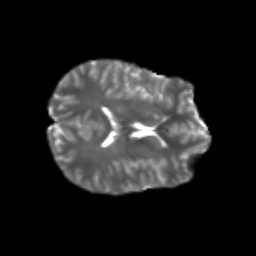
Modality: T2w
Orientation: axial
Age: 20
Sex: female
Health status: healthy
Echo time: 0.074 s